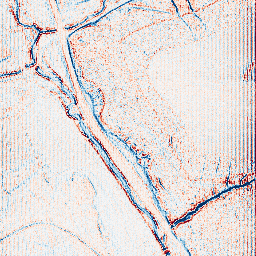
Category: edge_preserving
Decomposition family: anisotropic_diffusion
Decomposition parameters: iterations: 10
kappa: 100
gamma: 0.05
Upsampling method: fft_zeropad
Upsampling parameters: scale: 2
Upsampling scale: 2